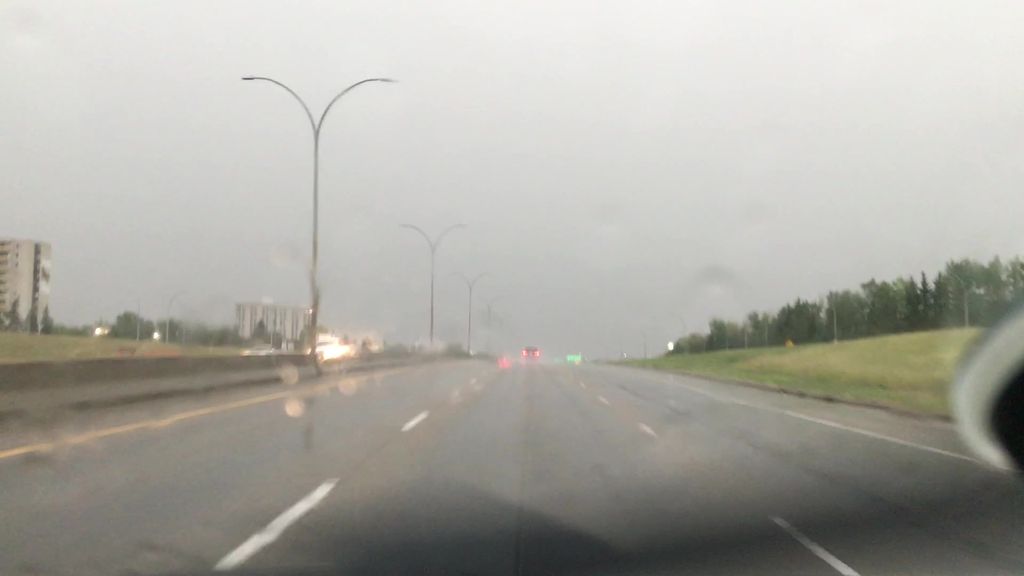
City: edmonton